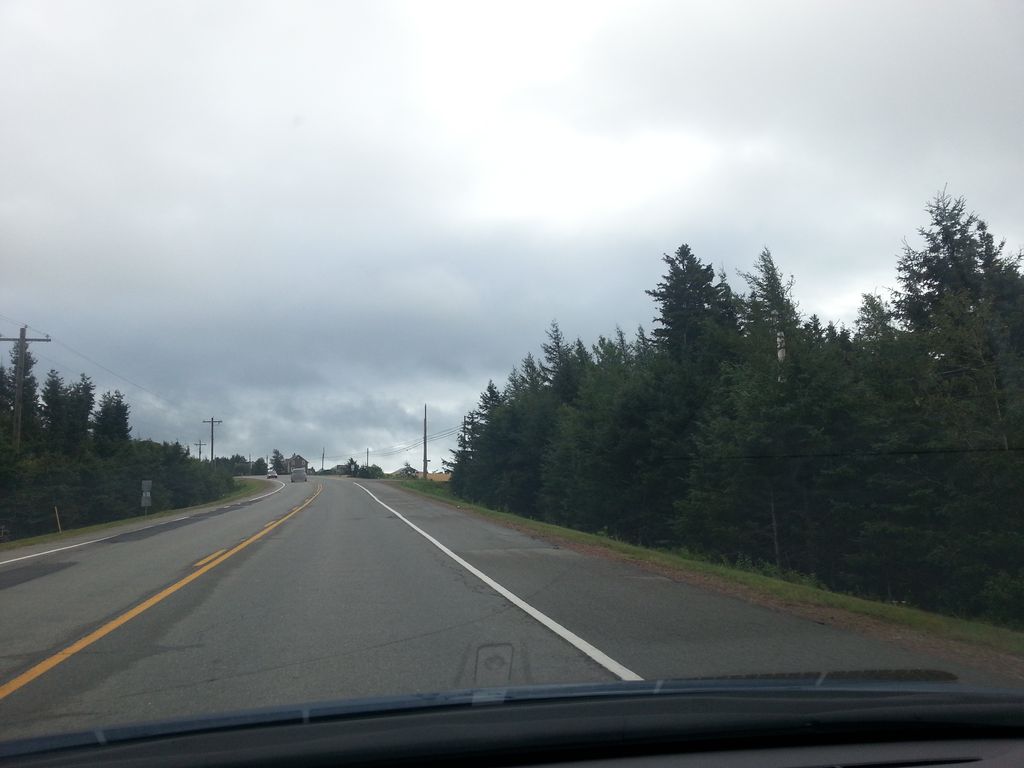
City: charlottetown